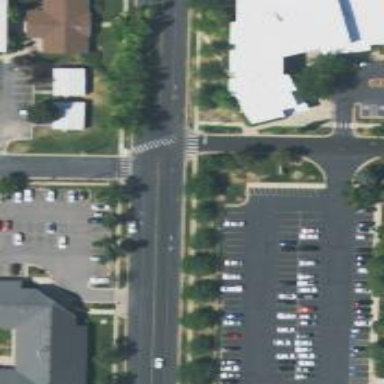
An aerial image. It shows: Marked road crossing.